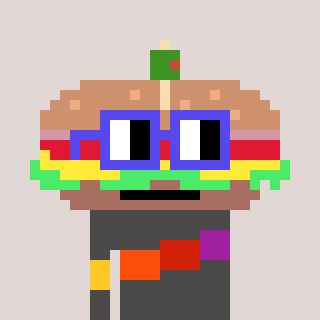
a pixel art character with square blue glasses, a sandwich-shaped head and a grayscale-colored body on a warm background